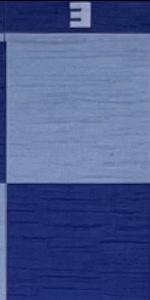
Label: Empty